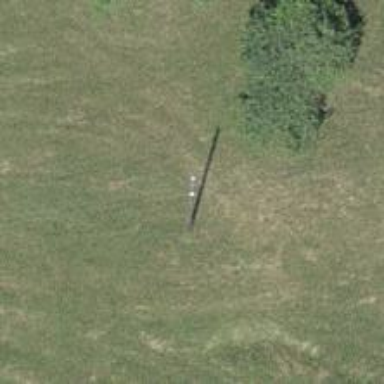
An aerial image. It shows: Power pole.